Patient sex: F
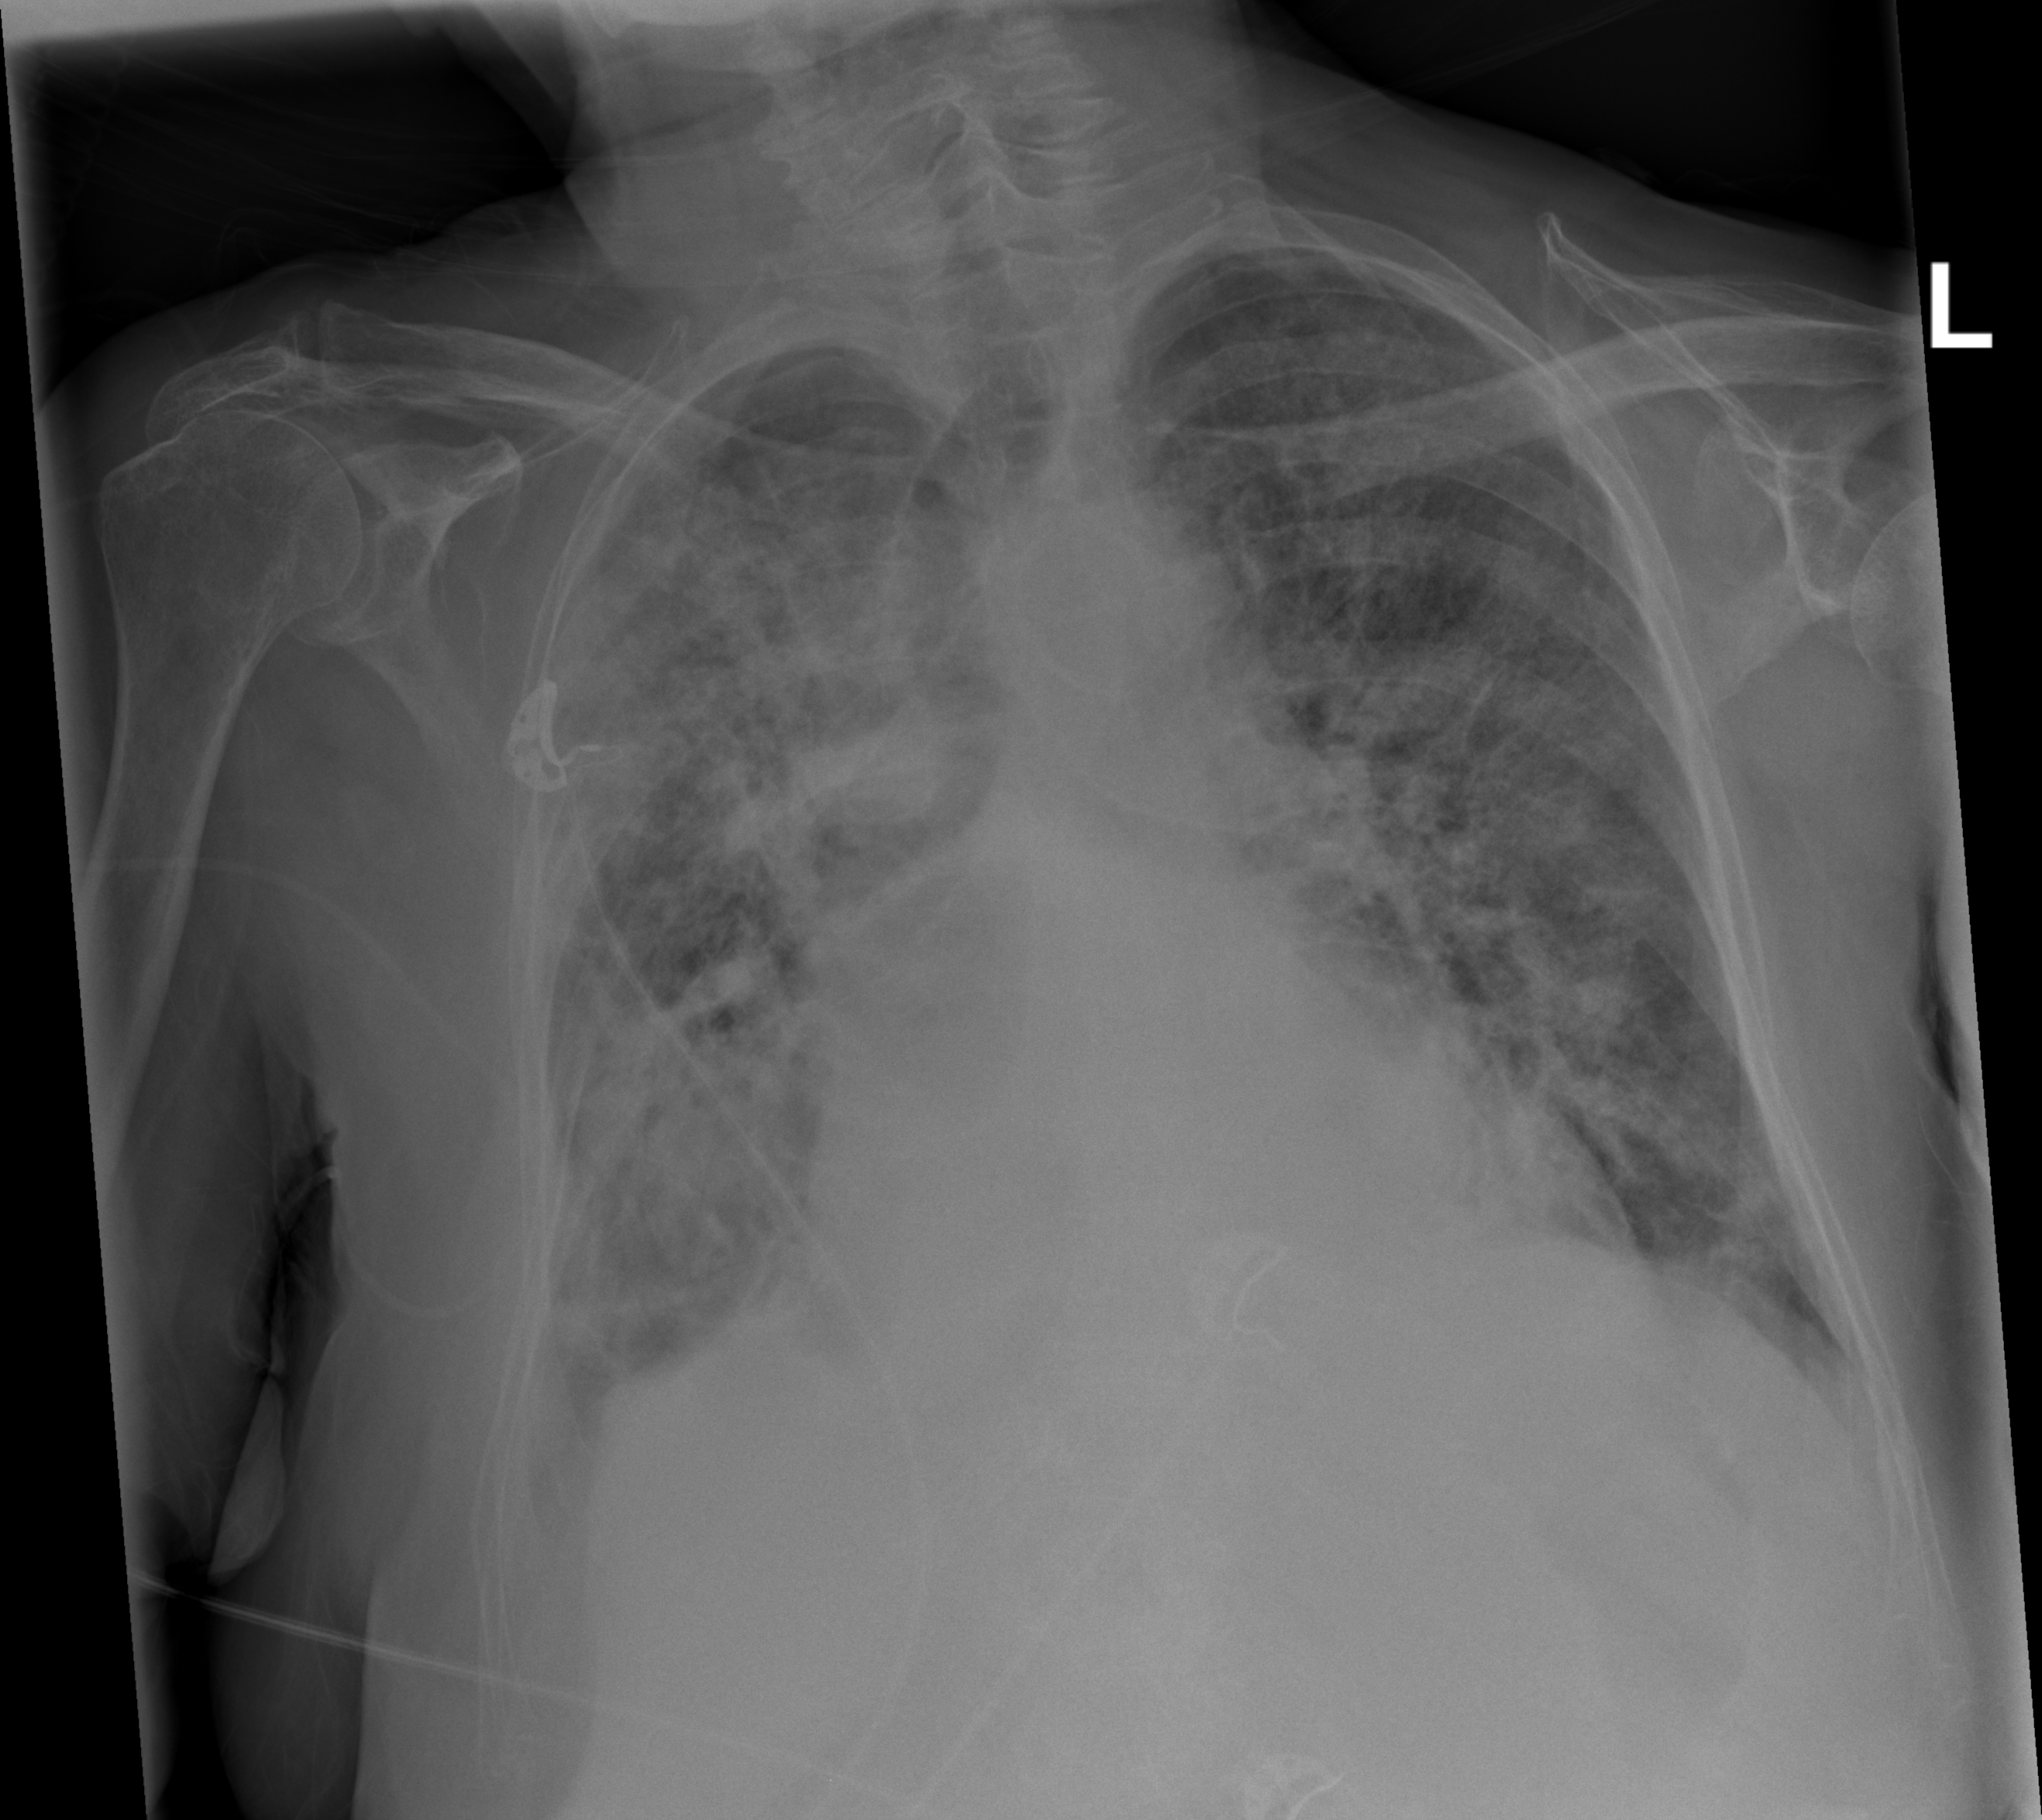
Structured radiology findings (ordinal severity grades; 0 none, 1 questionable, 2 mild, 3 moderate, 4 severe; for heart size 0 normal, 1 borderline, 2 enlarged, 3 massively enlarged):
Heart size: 1
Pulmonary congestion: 0
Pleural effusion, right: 0
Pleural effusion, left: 0
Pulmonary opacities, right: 3
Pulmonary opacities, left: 3
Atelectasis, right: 0
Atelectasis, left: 0